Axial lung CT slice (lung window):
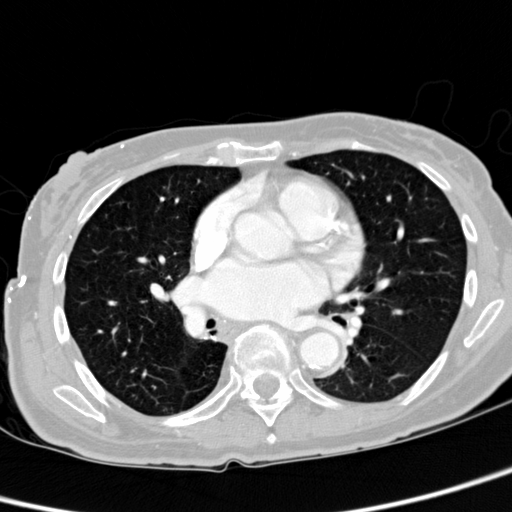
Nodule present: no